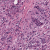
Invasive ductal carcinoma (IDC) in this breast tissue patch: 1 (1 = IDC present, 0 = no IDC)